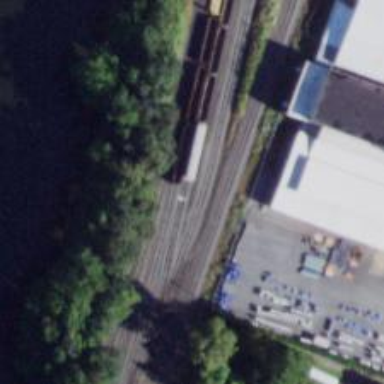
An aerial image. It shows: Railway yard.